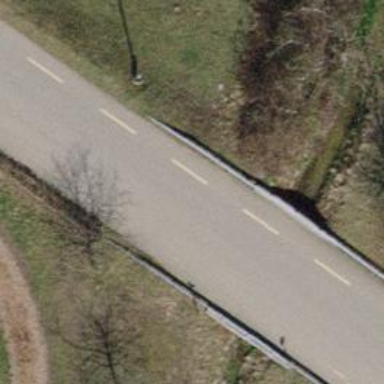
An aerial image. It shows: Unclassified road with asphalt surface and designated cycle lane.